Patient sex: M
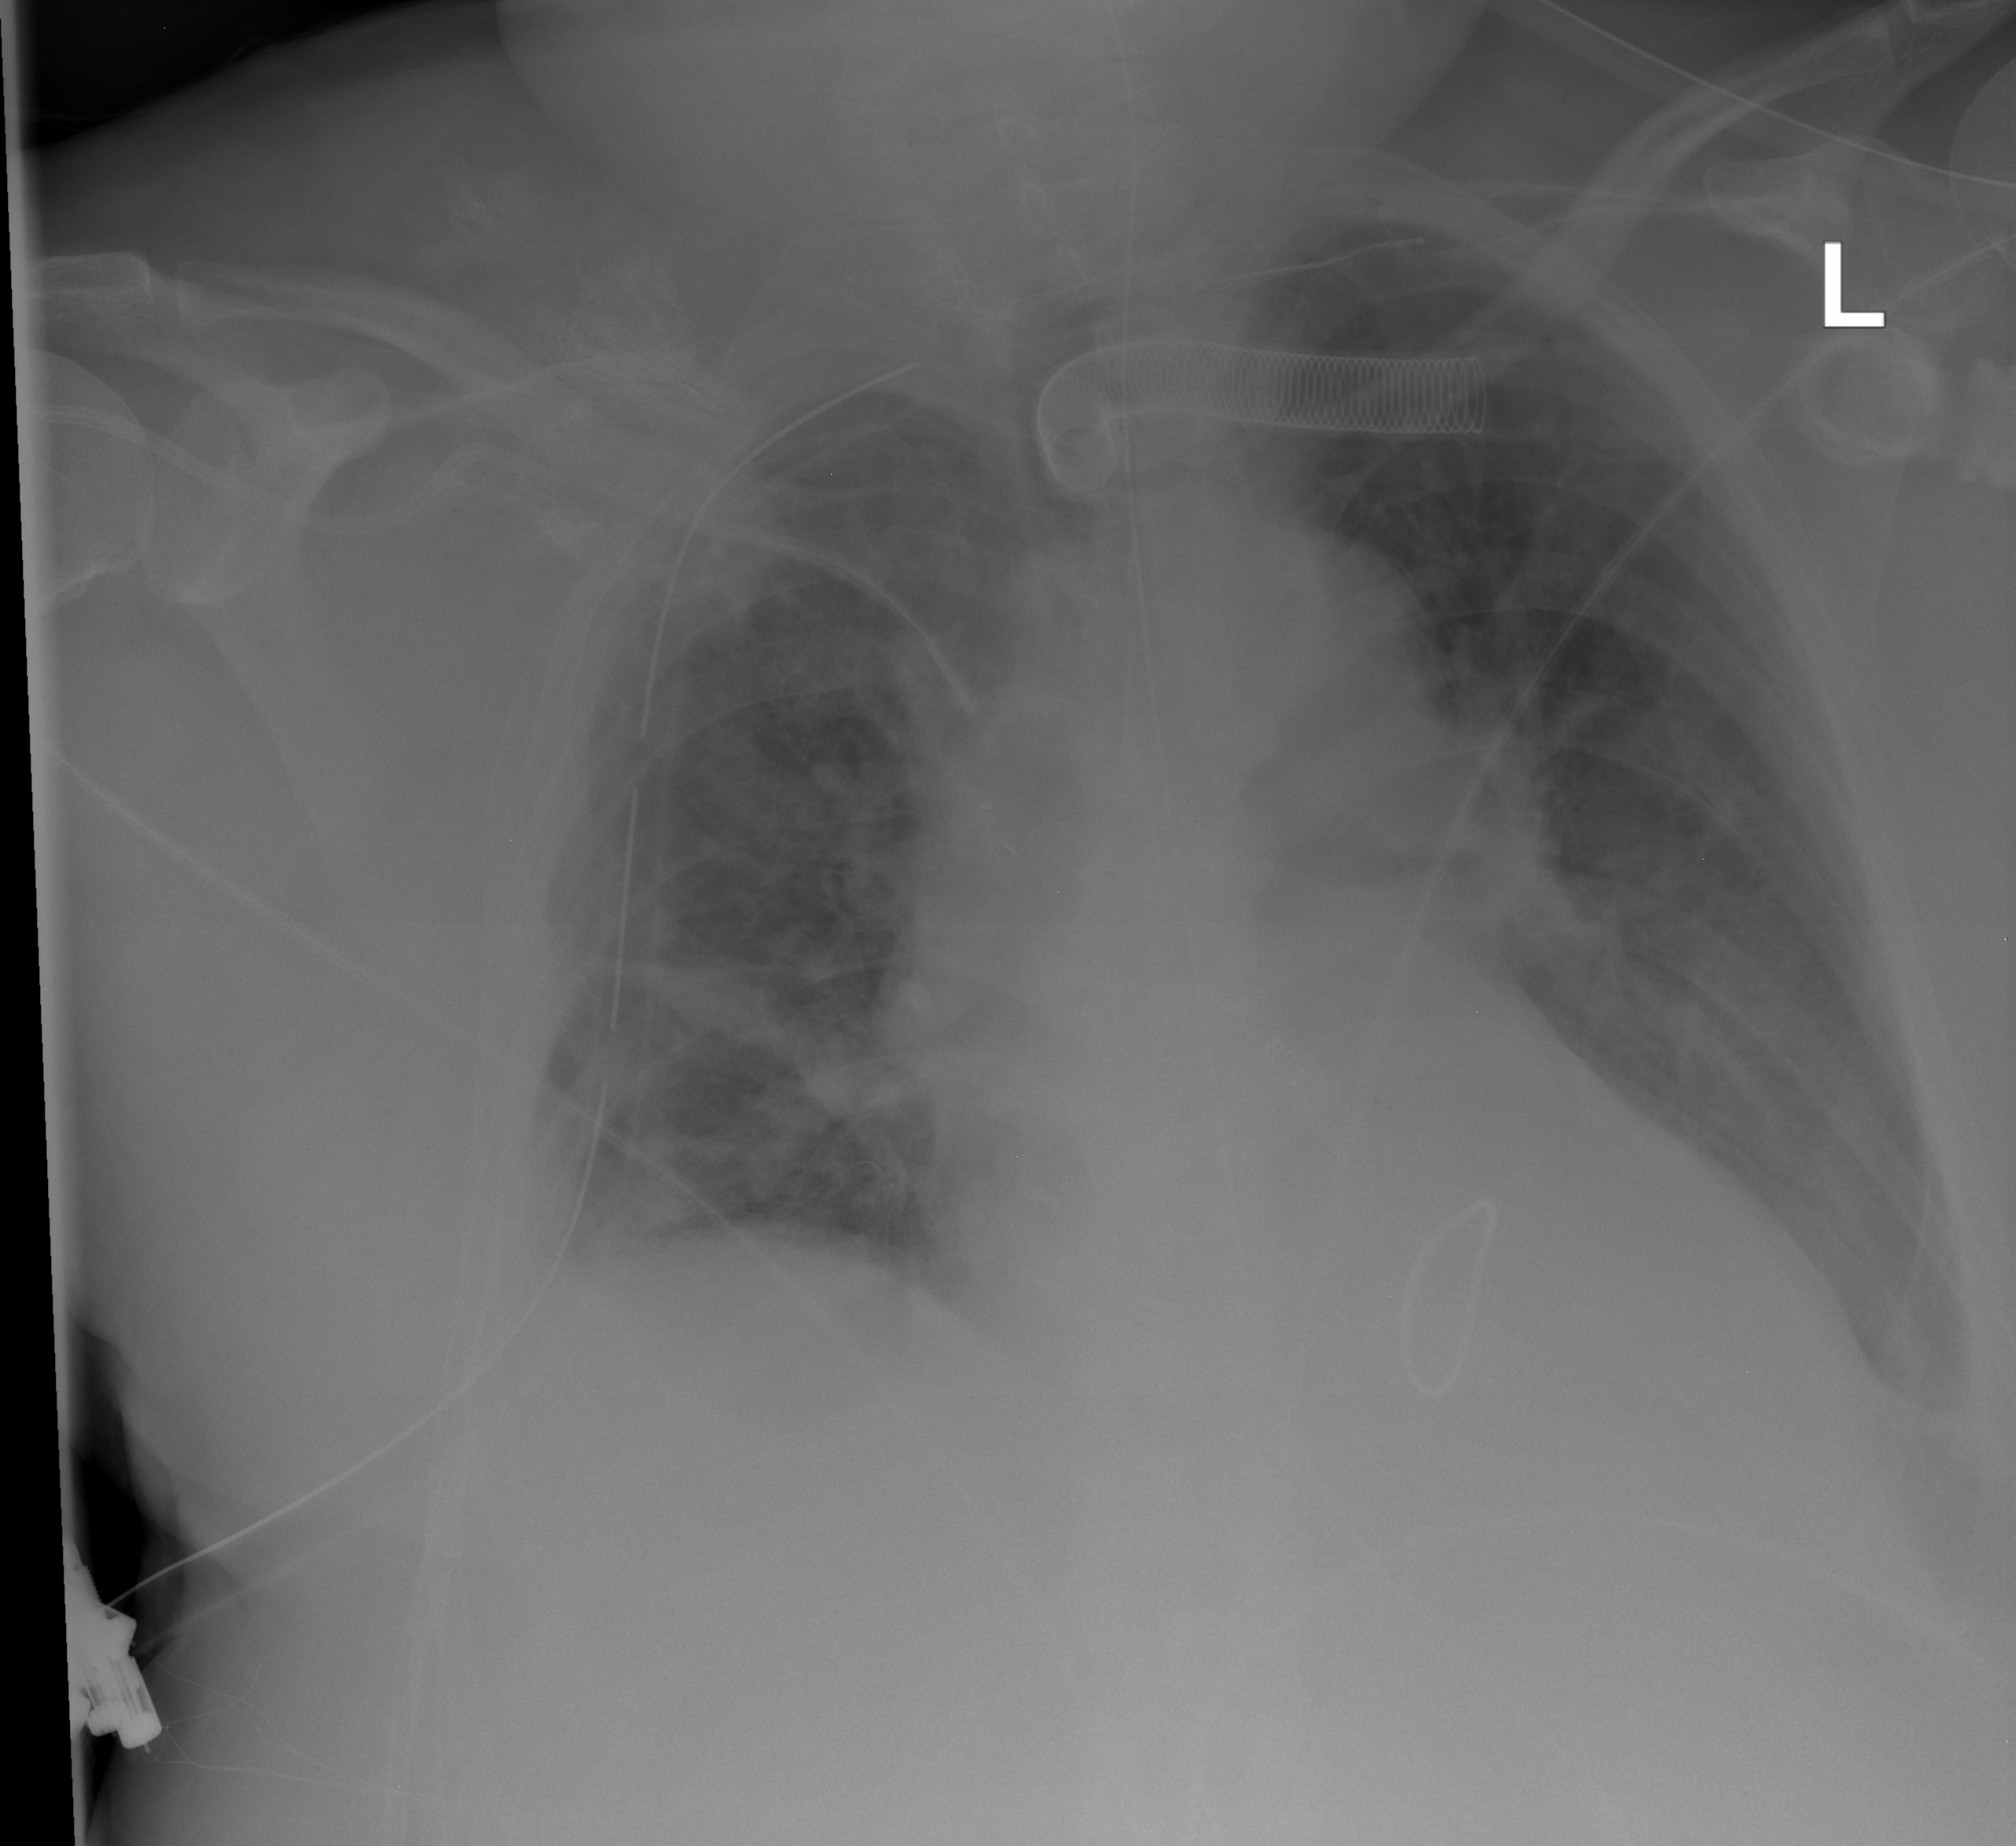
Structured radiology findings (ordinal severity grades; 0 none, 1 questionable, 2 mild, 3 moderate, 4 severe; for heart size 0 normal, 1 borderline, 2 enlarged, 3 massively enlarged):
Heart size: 2
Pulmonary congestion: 2
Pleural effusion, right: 1
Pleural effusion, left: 2
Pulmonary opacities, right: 2
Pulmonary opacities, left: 0
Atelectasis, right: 2
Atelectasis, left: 2